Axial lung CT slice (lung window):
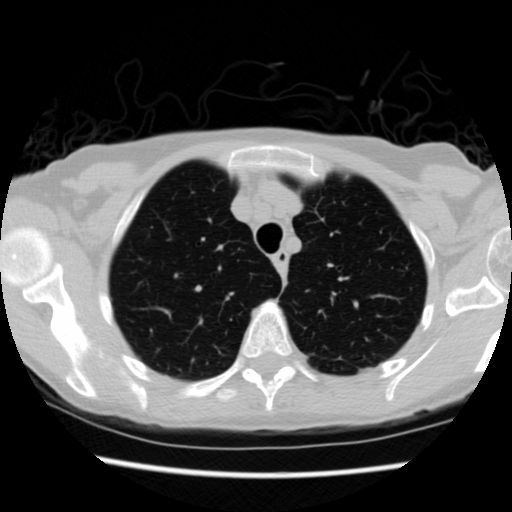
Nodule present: no